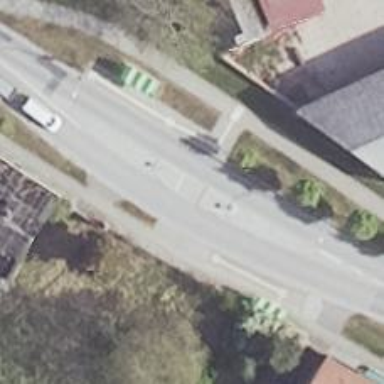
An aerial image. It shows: Unmarked crossing with traffic island.